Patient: sex M, age 74
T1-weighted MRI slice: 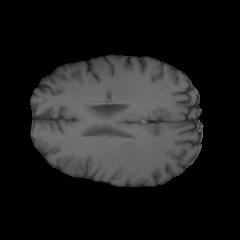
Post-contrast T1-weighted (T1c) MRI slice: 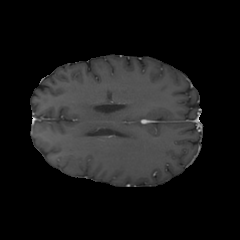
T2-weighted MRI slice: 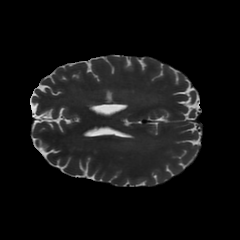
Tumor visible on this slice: no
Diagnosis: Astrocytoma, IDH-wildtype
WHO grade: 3